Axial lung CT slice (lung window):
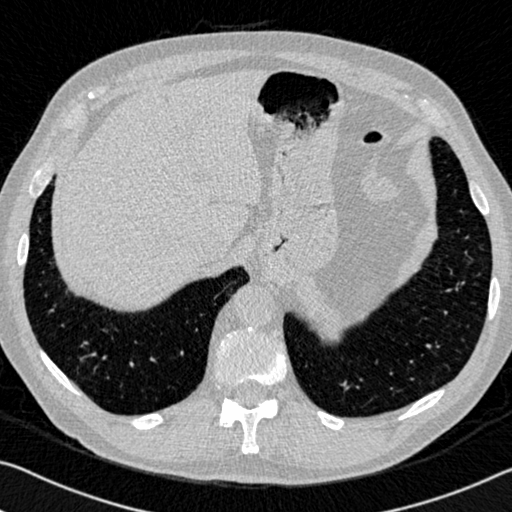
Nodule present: no